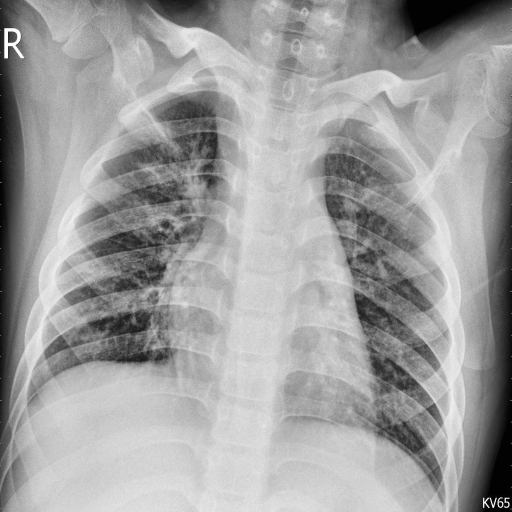
Finding: PNEUMONIA